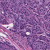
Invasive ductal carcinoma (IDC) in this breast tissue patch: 1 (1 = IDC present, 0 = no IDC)